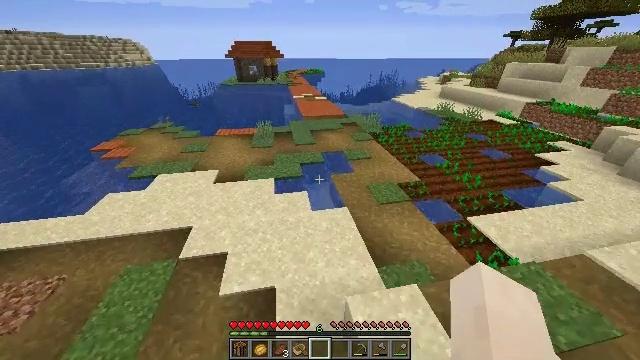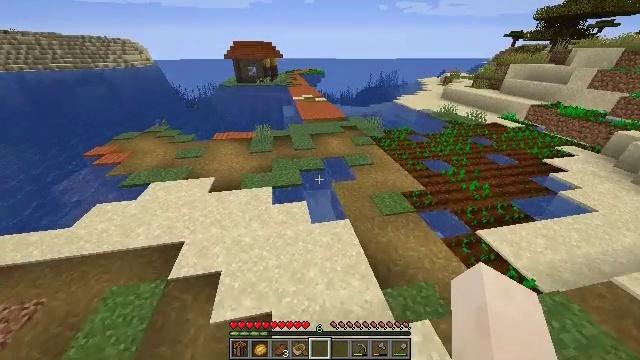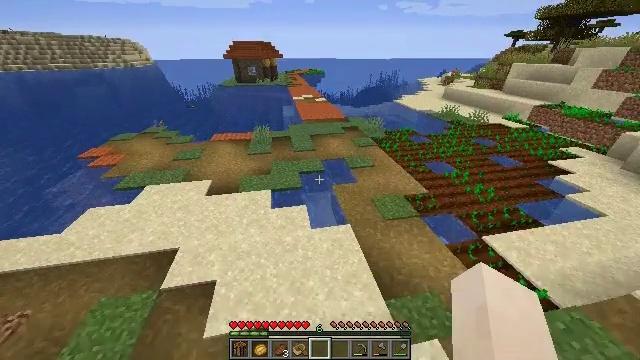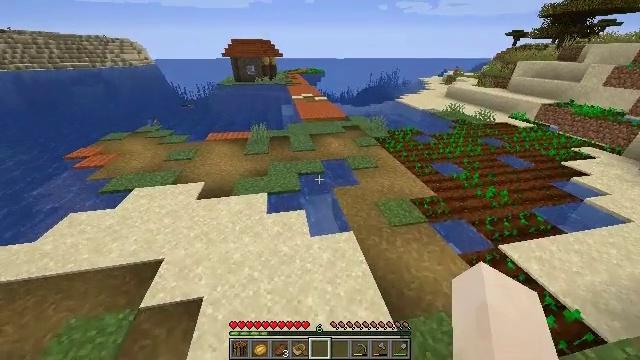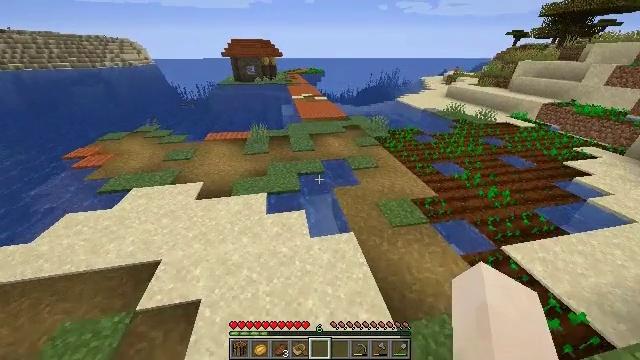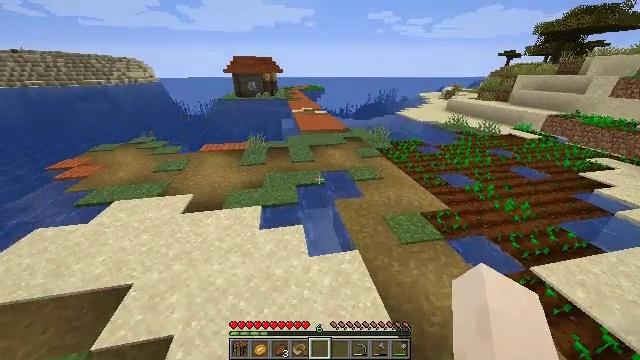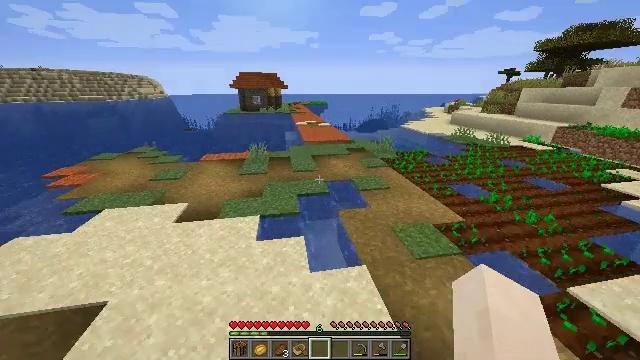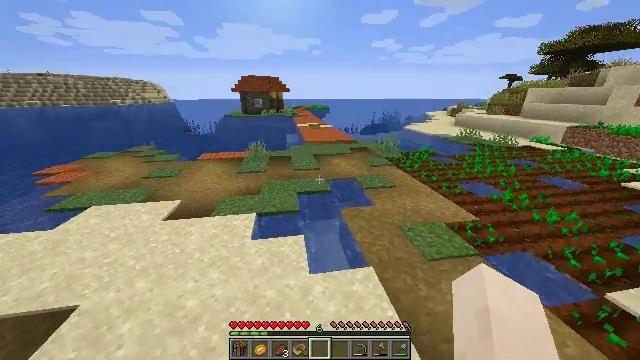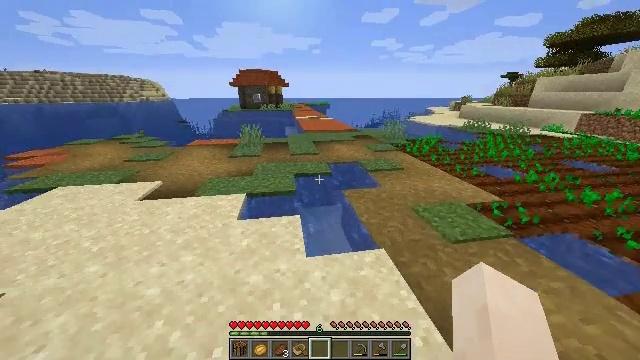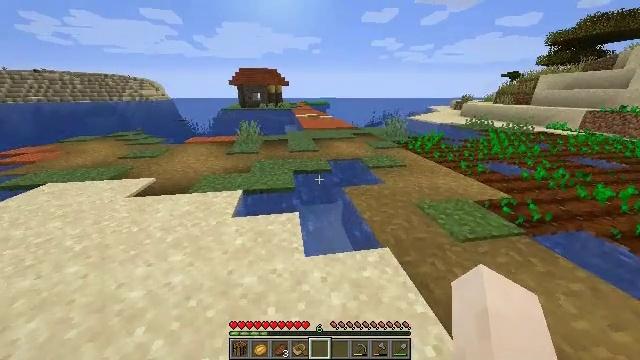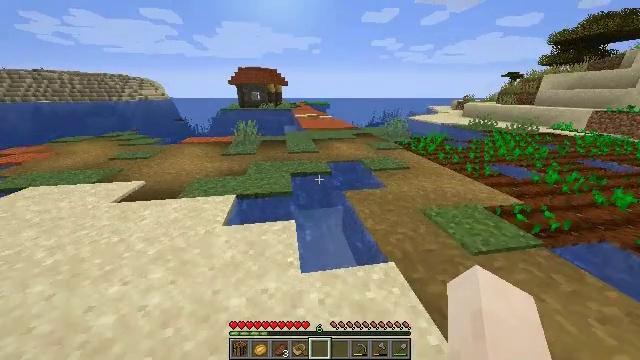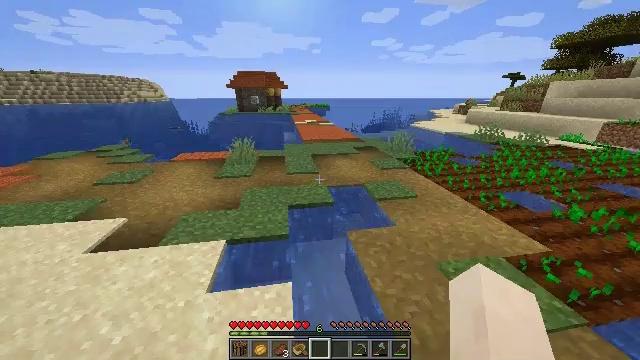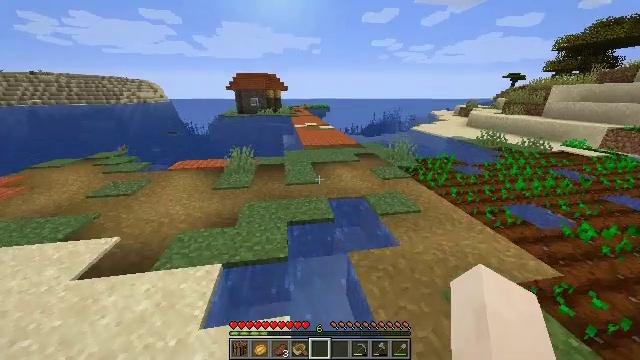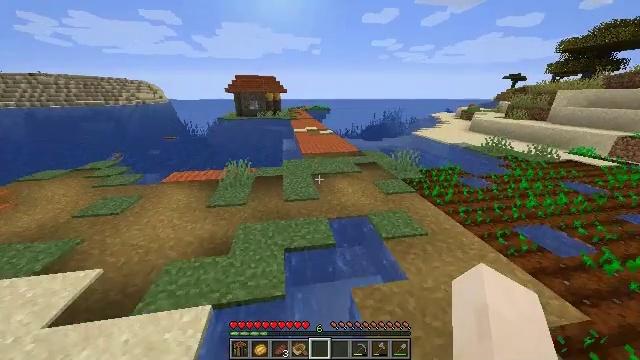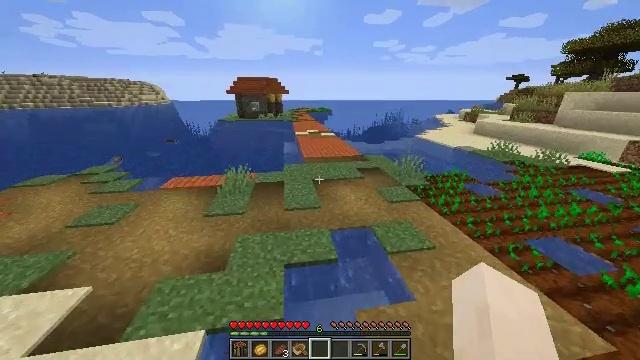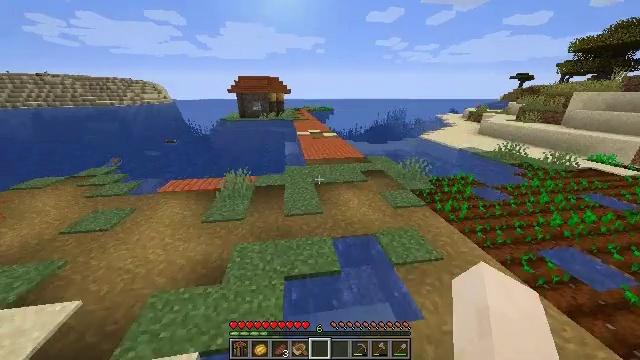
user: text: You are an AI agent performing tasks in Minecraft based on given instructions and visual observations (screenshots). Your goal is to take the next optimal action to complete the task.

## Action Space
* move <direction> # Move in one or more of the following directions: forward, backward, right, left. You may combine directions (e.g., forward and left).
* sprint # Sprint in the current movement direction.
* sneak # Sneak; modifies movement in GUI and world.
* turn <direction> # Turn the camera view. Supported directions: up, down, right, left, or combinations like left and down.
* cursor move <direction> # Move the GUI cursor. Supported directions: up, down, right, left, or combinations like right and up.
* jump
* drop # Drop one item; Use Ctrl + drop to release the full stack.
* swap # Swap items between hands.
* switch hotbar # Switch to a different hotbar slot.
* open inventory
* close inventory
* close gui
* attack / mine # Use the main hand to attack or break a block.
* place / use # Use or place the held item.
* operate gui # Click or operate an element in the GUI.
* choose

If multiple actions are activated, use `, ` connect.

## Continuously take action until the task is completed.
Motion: motion action
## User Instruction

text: Gather the acacia fence.
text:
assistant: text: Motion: move forward, sprint, jump
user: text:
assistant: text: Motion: move forward, sprint, jump
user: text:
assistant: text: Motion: move forward, sprint, jump
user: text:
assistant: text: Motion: move forward, sprint, jump
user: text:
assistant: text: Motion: move forward, sprint, turn up, jump
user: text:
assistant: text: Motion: move forward, sprint, turn up, jump
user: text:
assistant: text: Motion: move forward, sprint, turn up, jump
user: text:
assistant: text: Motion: move forward, sprint, jump
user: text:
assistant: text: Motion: move forward, sprint, jump
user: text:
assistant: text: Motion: move forward, sprint, jump
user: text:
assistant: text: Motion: move forward, sprint, jump
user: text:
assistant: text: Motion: move forward, sprint, jump
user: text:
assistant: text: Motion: move forward, sprint, jump
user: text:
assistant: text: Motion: move forward and move left, sprint, jump
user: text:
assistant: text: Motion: move forward and move left, sprint
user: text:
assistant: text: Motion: move forward and move left, sprint, turn left and down
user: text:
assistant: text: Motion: move forward and move left, sprint, turn left and down
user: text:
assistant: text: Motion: move forward and move left, sprint, turn left and down
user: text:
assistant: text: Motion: move forward and move left, sprint, turn down
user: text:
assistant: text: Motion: move forward and move left, sprint, turn down
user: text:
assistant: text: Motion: move forward and move left, sprint, turn down
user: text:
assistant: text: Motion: move forward and move left, sprint, turn down
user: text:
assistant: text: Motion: move forward, sprint, jump
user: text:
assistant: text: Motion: move forward, sprint, jump
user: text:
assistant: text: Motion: move forward, sprint, turn right, jump
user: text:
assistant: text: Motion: move forward, sprint, turn right and up, jump
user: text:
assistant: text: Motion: move forward, sprint, turn right and up, jump
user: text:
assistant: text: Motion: move forward, sprint, turn right and up, jump
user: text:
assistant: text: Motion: move forward, sprint, turn up, jump
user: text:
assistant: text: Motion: move forward, sprint, jump